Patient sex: F
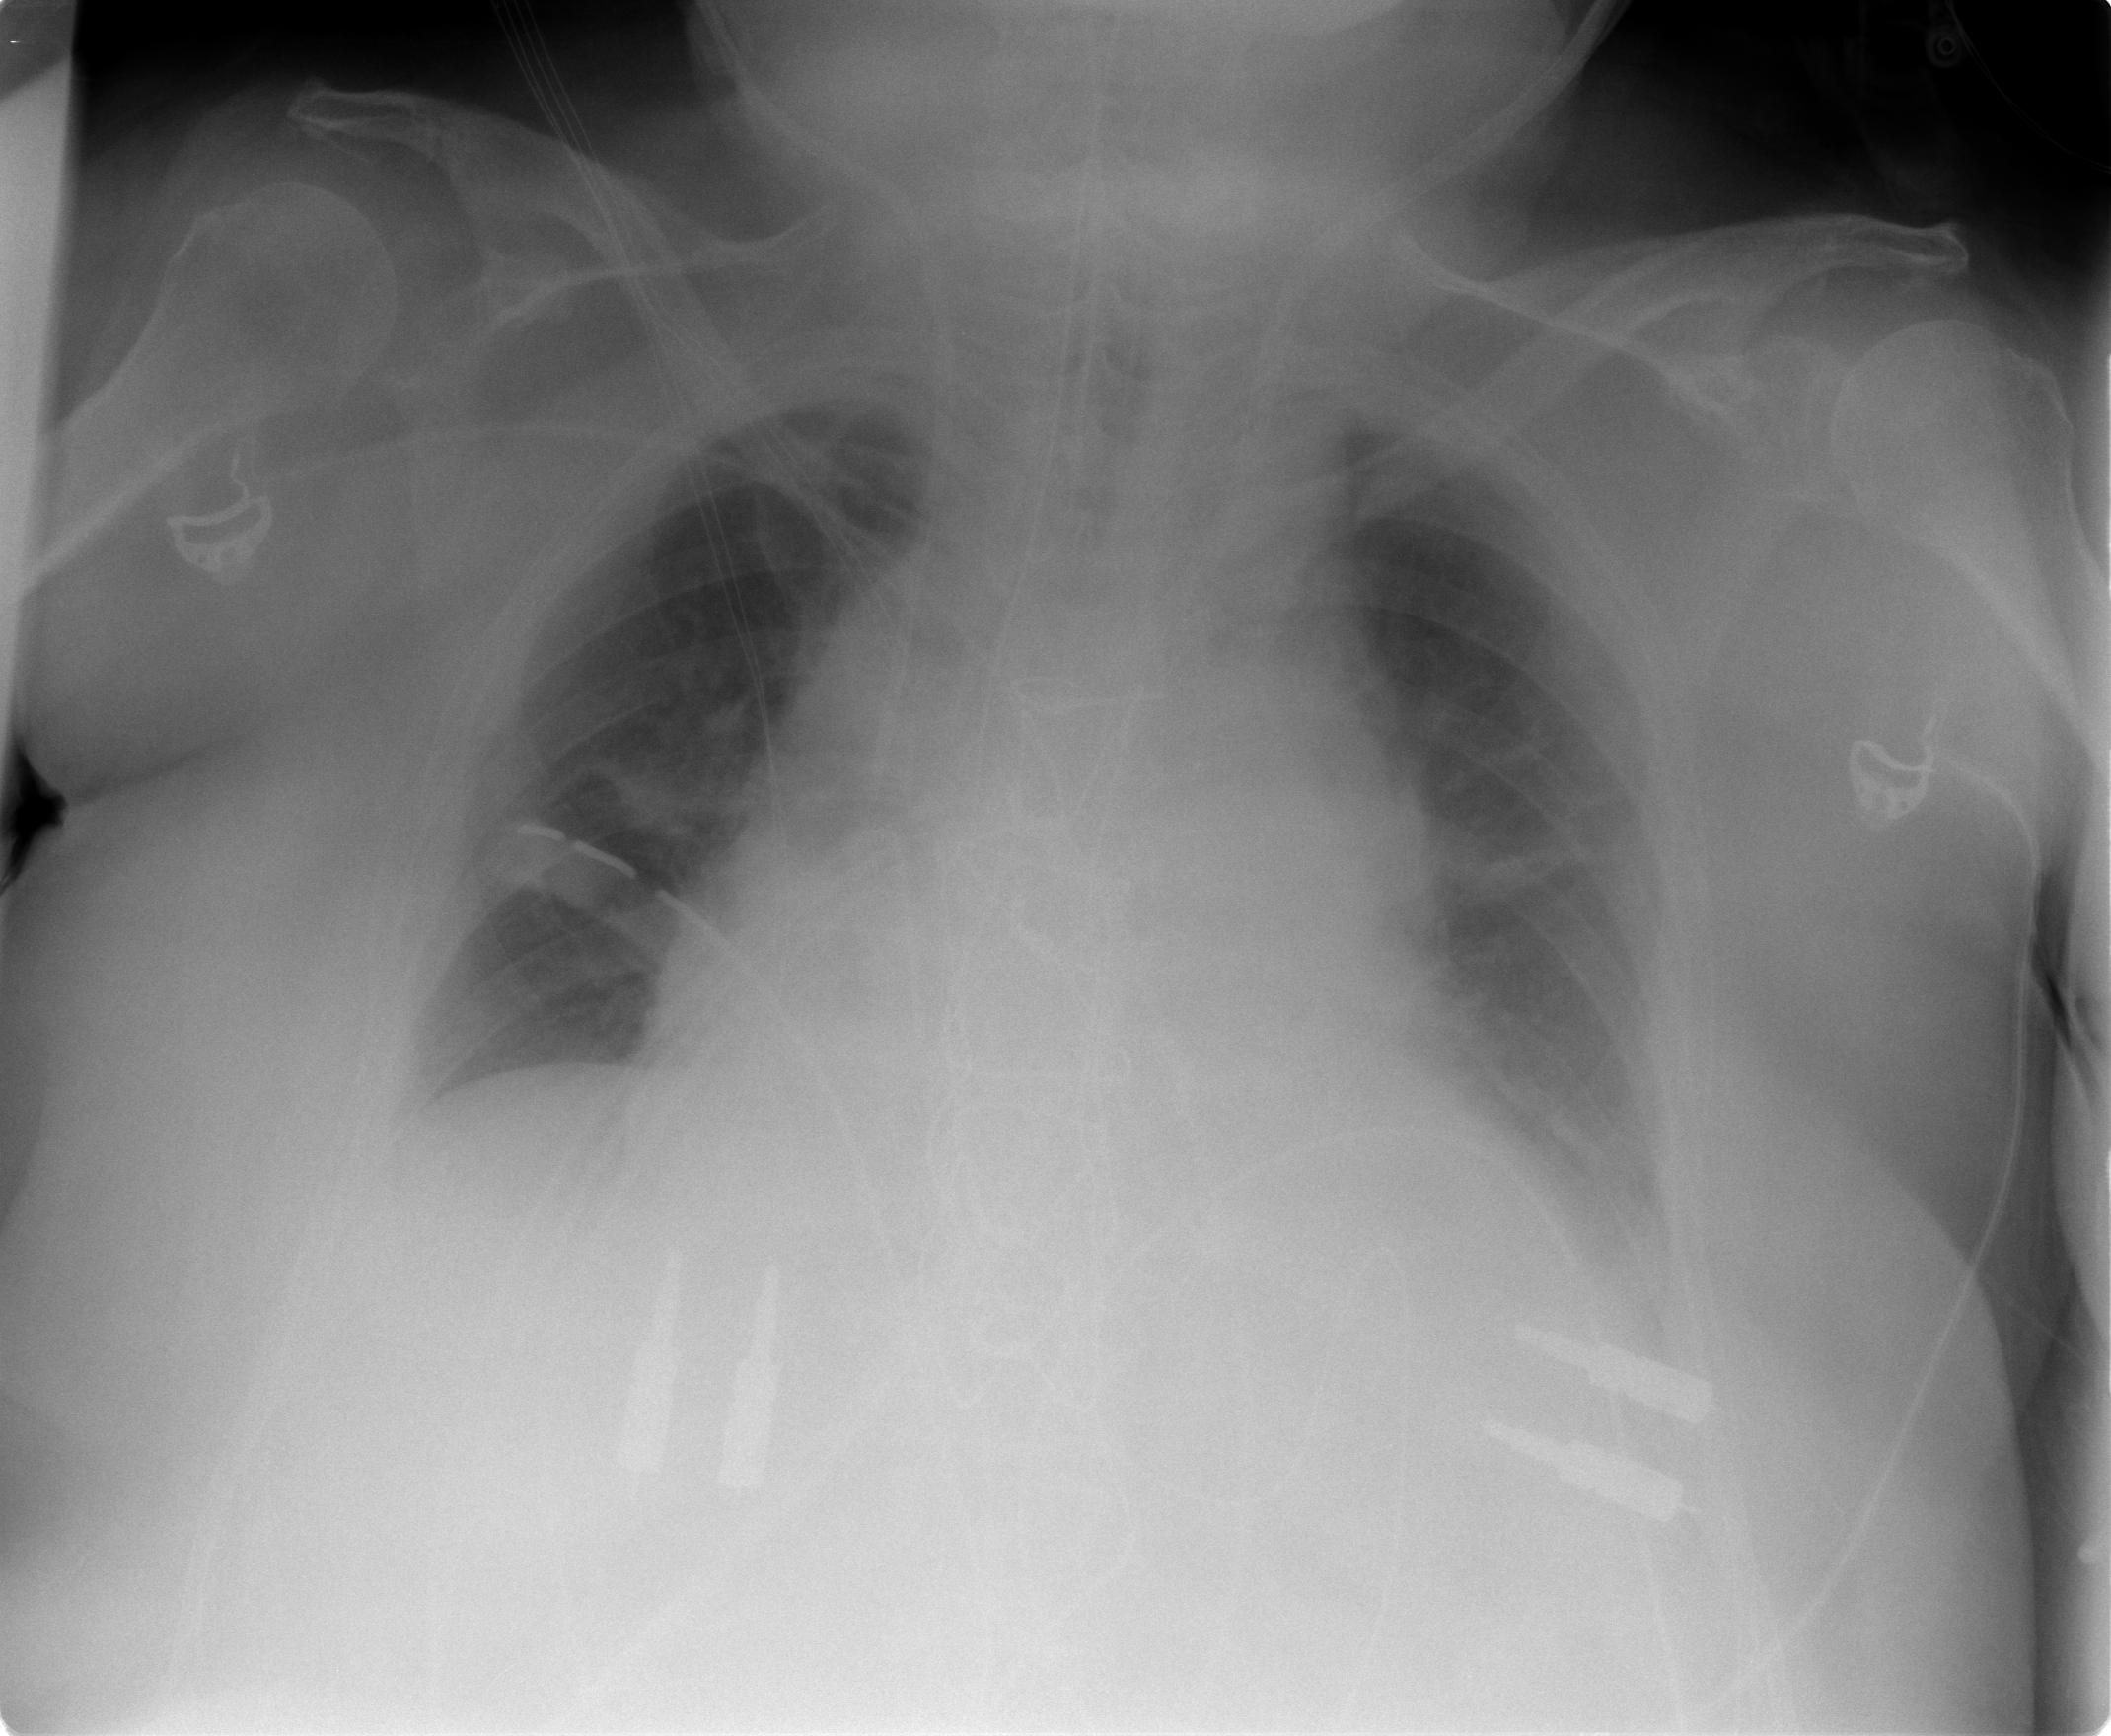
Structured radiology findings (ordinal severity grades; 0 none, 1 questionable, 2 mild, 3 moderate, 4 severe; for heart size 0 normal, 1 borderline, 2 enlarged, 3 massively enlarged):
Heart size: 2
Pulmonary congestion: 1
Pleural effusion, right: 2
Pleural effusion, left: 2
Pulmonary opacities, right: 1
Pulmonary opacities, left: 1
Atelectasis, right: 2
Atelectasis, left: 2